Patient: sex M, age 30
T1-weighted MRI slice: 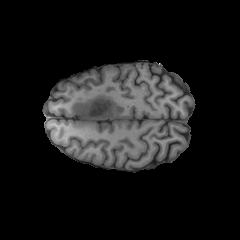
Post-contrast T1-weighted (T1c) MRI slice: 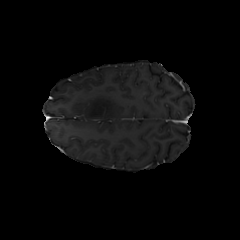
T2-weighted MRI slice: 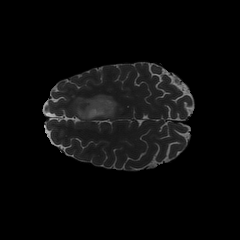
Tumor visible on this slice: yes
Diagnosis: Astrocytoma, IDH-mutant
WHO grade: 2